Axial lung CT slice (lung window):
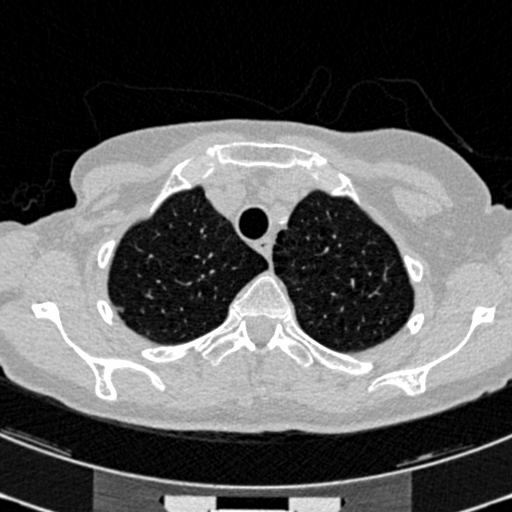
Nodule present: no